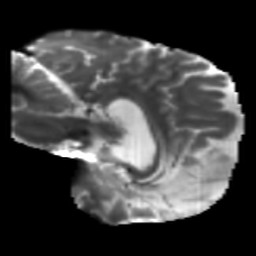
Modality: T2w
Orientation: sagittal
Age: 46
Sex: male
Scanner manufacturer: siemens
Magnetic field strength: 3 T
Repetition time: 5.25 s
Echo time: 0.08 s